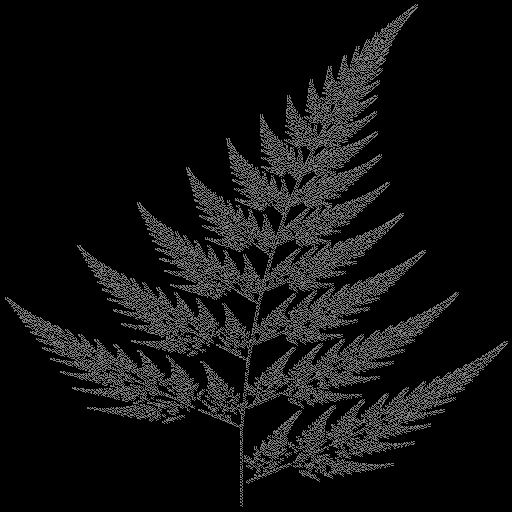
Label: spleenwort_fern